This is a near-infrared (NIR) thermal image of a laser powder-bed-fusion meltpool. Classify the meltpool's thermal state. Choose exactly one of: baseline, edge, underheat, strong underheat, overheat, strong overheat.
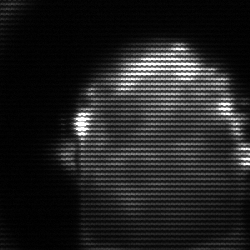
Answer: baseline